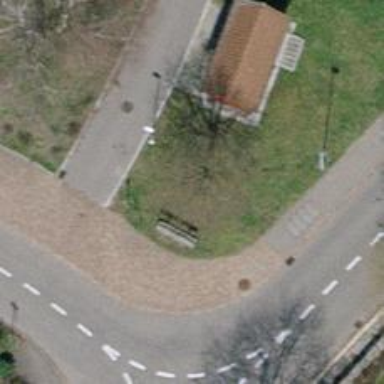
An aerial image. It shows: Bench for seating.